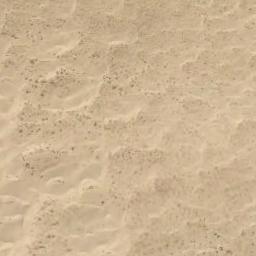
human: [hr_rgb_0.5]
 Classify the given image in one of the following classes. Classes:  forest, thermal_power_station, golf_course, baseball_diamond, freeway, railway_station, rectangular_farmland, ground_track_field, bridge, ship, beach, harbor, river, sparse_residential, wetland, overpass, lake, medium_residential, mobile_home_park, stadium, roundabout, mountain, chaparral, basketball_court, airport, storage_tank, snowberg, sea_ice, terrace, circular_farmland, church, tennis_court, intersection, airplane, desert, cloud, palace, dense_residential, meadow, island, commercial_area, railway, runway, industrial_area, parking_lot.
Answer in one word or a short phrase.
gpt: desert